Question: Hi I am trying to make that code work in order to remove both axis using Chartkick with rails 4:
'''
<%= line_chart Score.where(employee_id: params[:id]).limit(10).group(:created_at).sum(:average), :library => {hAxis: {lineColor: 'transparent'}, vAxis: {lineColor: 'transparent'}, title: "#{@employee.name} latest results"}, max: 5.5, min: 0%>
'''
But it does not work here is what I get:

I just want the blue line, I do not want the grid lines and the axis names.
thanks for your help.
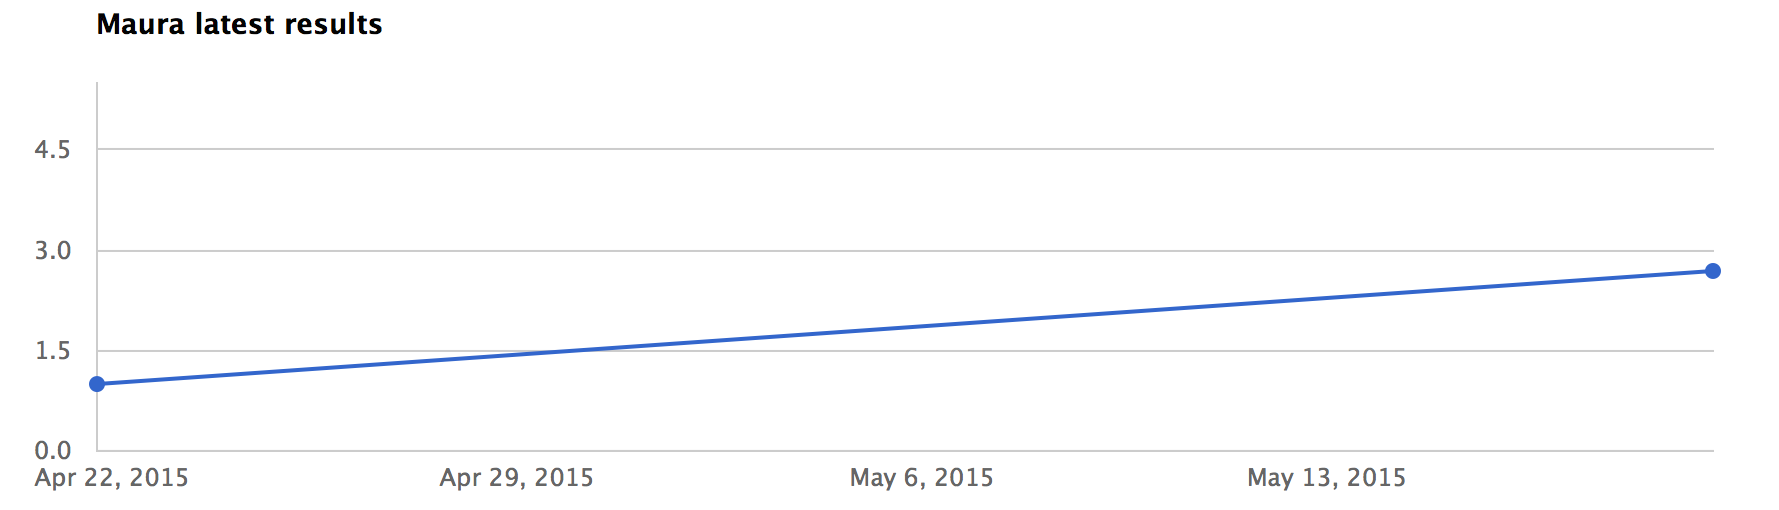
Answer: I found the answer: So I do use "google chart" with the ruby gem chartkick.
Here is what worked for me:
'''
<%= line_chart Score.where(employee_id: params[:id]).limit(10).group(:created_at).sum(:average), discrete: true, library: {vAxis: {gridlines: {color: "transparent"}}}%>
'''
Its actually like @chad answer but after researching and trying, the "L" in "gridlines" must not be capital.